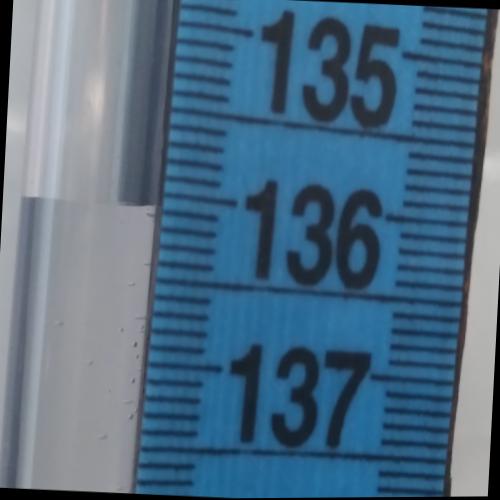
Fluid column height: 136.1 cm